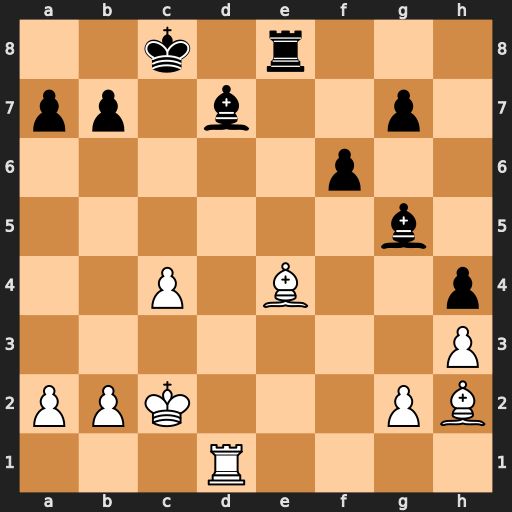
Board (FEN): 2k1r3/pp1b2p1/5p2/6b1/2P1B2p/7P/PPK3PB/3R4
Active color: w
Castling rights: -
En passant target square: -
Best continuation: Bxb7+ Kxb7 Rxd7+